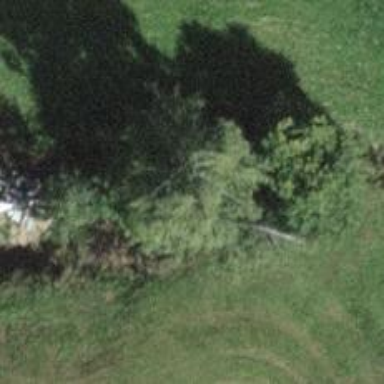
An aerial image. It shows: Single tag "natural: tree."